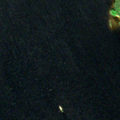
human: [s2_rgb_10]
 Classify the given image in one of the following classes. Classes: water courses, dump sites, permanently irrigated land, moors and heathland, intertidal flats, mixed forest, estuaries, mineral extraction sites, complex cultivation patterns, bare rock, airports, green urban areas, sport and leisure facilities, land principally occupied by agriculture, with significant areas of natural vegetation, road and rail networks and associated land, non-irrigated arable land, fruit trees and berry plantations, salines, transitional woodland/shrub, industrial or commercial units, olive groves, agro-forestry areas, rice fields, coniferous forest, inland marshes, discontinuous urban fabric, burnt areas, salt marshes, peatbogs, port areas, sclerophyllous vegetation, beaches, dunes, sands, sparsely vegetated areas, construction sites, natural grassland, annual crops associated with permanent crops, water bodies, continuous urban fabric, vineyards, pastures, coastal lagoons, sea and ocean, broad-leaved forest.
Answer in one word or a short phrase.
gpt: coniferous forest, water bodies